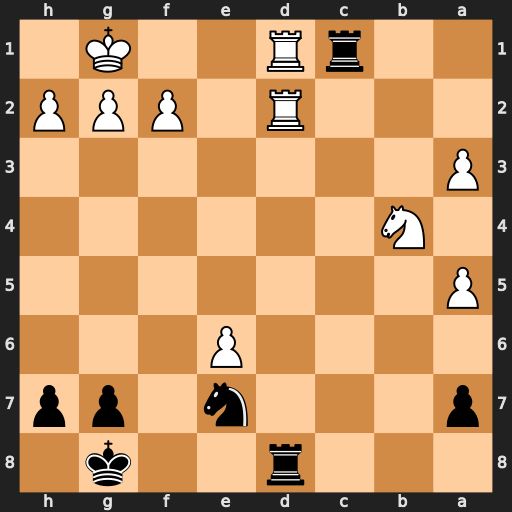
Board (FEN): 3r2k1/p3n1pp/4P3/P7/1N6/P7/3R1PPP/2rR2K1
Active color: b
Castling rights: -
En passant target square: -
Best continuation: Rxd1+ Rxd1 Rxd1#